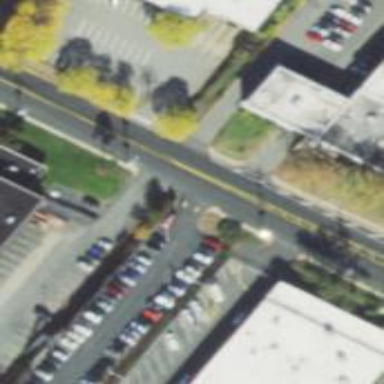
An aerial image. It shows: Marked road crossing.